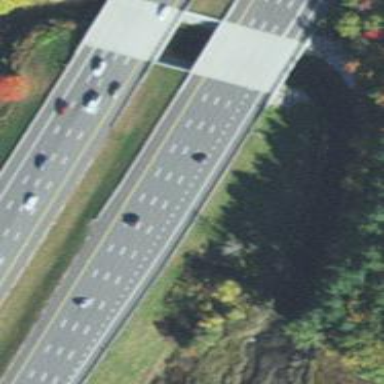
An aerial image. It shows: Asphalt motorway.